Field crop: maize
Growth stage: 1
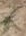
Species: salsola